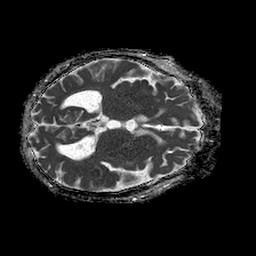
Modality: ADC
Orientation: axial
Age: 79
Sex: female
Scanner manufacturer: philips
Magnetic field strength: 1.5 T
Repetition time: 4.6 s
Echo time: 0.08631 s